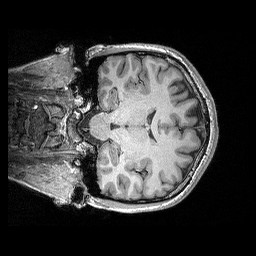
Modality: T1w
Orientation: coronal
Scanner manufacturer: siemens
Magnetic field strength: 3 T
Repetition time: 2.3 s
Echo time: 0.00298 s